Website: walmart
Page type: cart
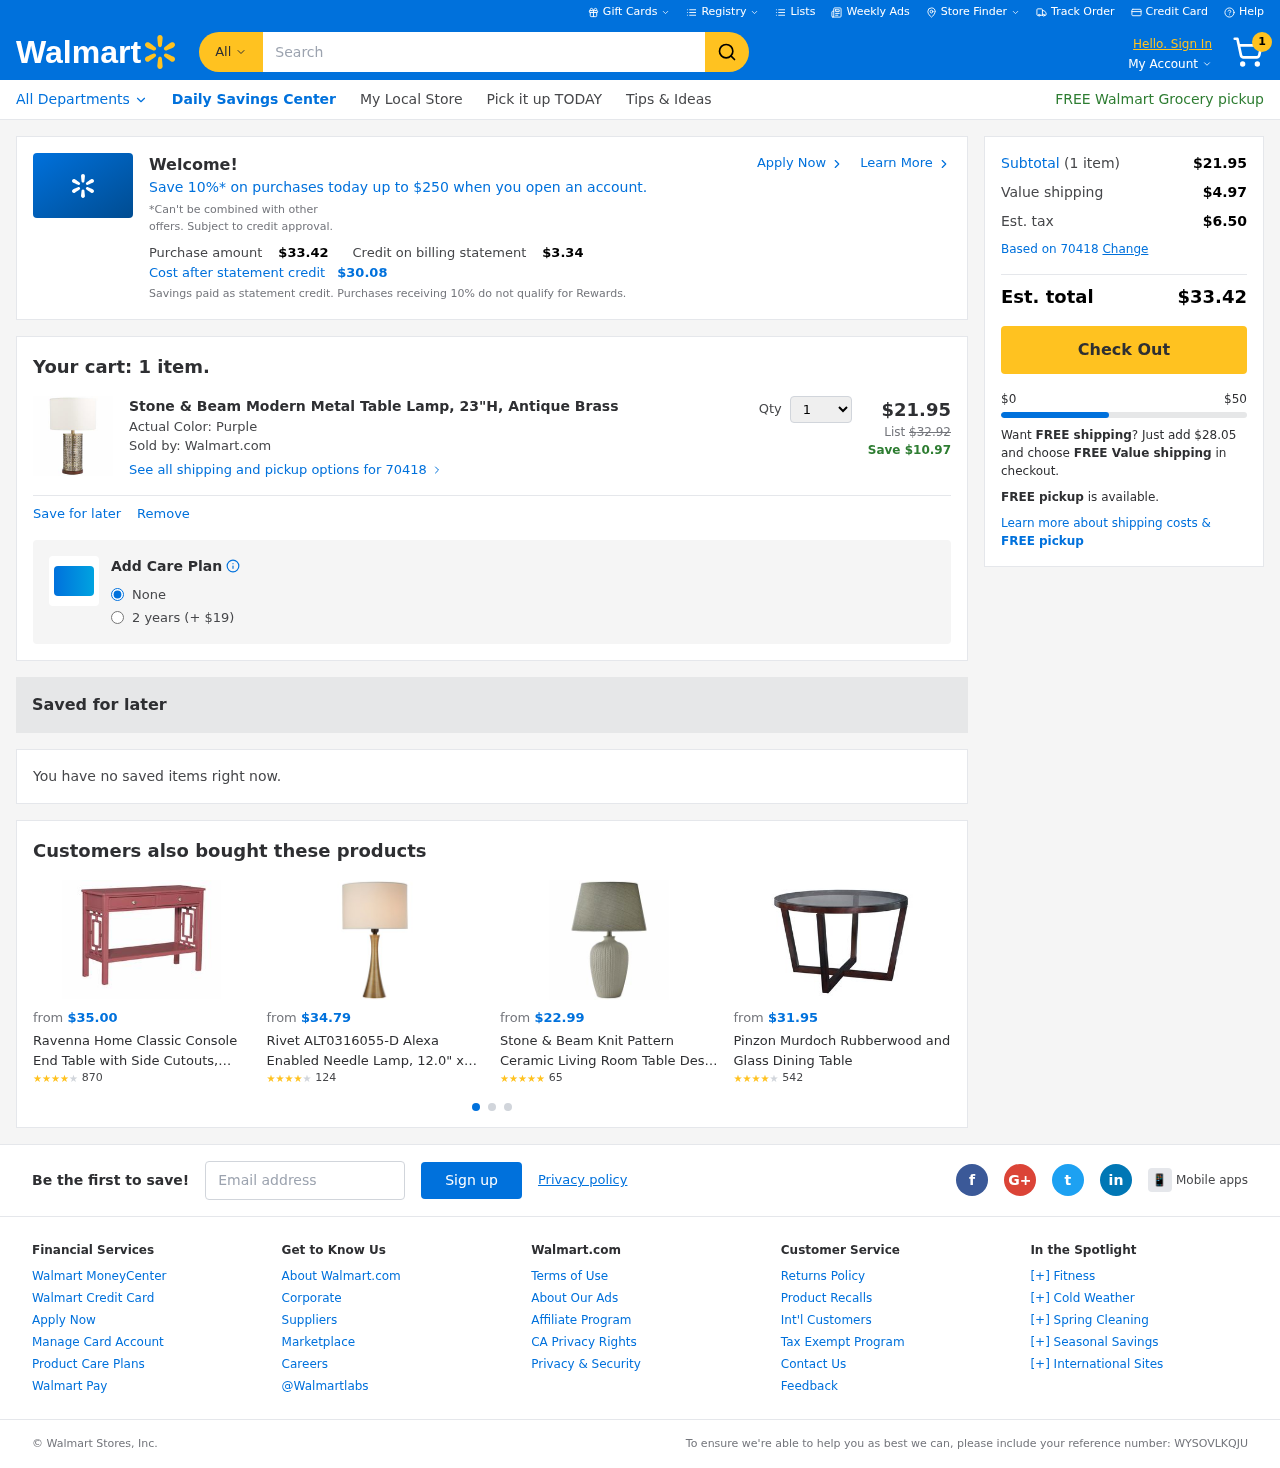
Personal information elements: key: PII_EMAIL
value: karen.hanna@gmail.com
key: PII_POSTCODE
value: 70418
Product elements: key: PRODUCT1_NAME
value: Stone & Beam Modern Metal Table Lamp, 23"H, Antique Brass
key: PRODUCT1_PRICE
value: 21.95
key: PRODUCT1_QUANTITY
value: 1
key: PRODUCT2_NAME
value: Ravenna Home Classic Console End Table with Side Cutouts, 42"W, Merlot Wood
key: PRODUCT2_NUM_RATINGS
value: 870
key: PRODUCT2_PRICE
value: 35
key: PRODUCT2_RATING
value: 4
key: PRODUCT3_NAME
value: Rivet ALT0316055-D Alexa Enabled Needle Lamp, 12.0" x 12.0" x 20.0", Table Antique Brass
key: PRODUCT3_NUM_RATINGS
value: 124
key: PRODUCT3_PRICE
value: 34.79
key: PRODUCT3_RATING
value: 3.9
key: PRODUCT4_NAME
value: Stone & Beam Knit Pattern Ceramic Living Room Table Desk Lamp With LED Light Bulb - 18 x 24 Inches,
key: PRODUCT4_NUM_RATINGS
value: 65
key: PRODUCT4_PRICE
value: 22.99
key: PRODUCT4_RATING
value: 4.5
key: PRODUCT5_NAME
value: Pinzon Murdoch Rubberwood and Glass Dining Table
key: PRODUCT5_NUM_RATINGS
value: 542
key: PRODUCT5_PRICE
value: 31.95
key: PRODUCT5_RATING
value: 3.6
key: PRODUCT1_ORIGINAL_PRICE
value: $32.92
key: PRODUCT1_SAVINGS
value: Save $10.97
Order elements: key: ORDER_NUM_ITEMS
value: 1
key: ORDER_TOTAL
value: $33.42
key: PROMO_TOTAL_AFTER_CREDIT
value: $30.08
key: ORDER_SUBTOTAL
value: $21.95
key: ORDER_SHIPPING_COST
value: $4.97
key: ORDER_TAX
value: $6.50
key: FREE_SHIPPING_REMAINING
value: $28.05
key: ORDER_REFERENCE_NUMBER
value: WYSOVLKQJU
Search elements: key: HEADER_SEARCH
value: Search
Other elements: key: PROMO_CREDIT
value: $3.34